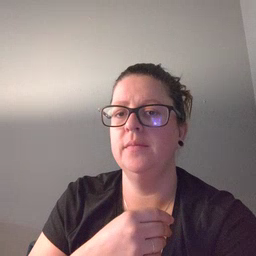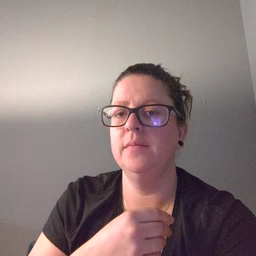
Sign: napkin